Question: This is my custom layout for my info window:
'''
<RelativeLayout
xmlns:android="http://schemas.android.com/apk/res/android"
android:layout_width="wrap_content"
android:layout_height="wrap_content"
android:background="@drawable/bg_infowindow" >
<LinearLayout
android:id="@+id/text_box"
android:layout_width="wrap_content"
android:layout_height="wrap_content"
android:orientation="vertical" >
<TextView
style="@style/TexTitle"
android:id="@+id/title"
android:layout_width="wrap_content"
android:layout_height="wrap_content" />
<TextView
style="@style/TextDistance"
android:id="@+id/distance"
android:layout_width="wrap_content"
android:layout_height="wrap_content" />
</LinearLayout>
</RelativeLayout>
'''
And this is my custom adapter:
'''
public class MapInfoWindowAdapter implements InfoWindowAdapter{
private LayoutInflater inflater;
private Context context;
public MapInfoWindowAdapter(Context context){
inflater = (LayoutInflater) context.getSystemService( Context.LAYOUT_INFLATER_SERVICE );
this.context = context;
}
@Override
public View getInfoContents(Marker marker) {
// Getting view from the layout file
View v = inflater.inflate(R.layout.map_popup, null);
TextView title = (TextView) v.findViewById(R.id.title);
title.setText(marker.getTitle());
TextView address = (TextView) v.findViewById(R.id.distance);
address.setText(marker.getSnippet());
return v;
}
@Override
public View getInfoWindow(Marker arg0) {
// TODO Auto-generated method stub
return null;
}
}
'''
And this is the result:

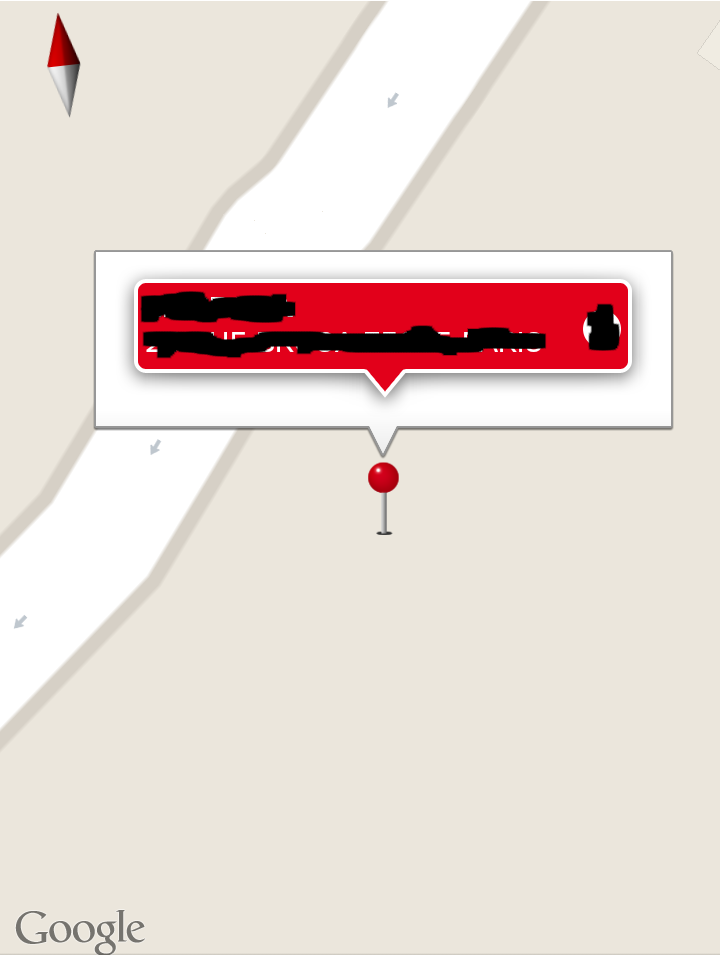
Answer: Replace codes in 'getInfoContents' with 'getInfoWindow'. The difference between them is 'getInfoContents' wraps your 'View' in 'ViewGroup' with default background.
'''
@Override
public View getInfoWindow(Marker marker) {
// Getting view from the layout file
View v = inflater.inflate(R.layout.map_popup, null);
TextView title = (TextView) v.findViewById(R.id.title);
title.setText(marker.getTitle());
TextView address = (TextView) v.findViewById(R.id.distance);
address.setText(marker.getSnippet());
return v;
}
@Override
public View getInfoContents(Marker arg0) {
// TODO Auto-generated method stub
return null;
}
'''